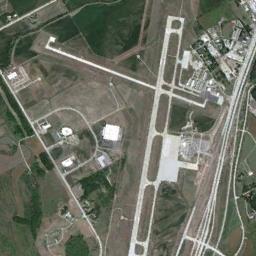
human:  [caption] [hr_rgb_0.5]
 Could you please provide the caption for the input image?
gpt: This airport has only one runway, And its color is grey .

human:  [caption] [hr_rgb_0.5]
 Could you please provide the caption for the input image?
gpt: An airport with some intersecting runways and an open area on the lawn and some buildings beside .

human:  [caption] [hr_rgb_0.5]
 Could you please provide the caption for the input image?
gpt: There is an airport with many runways in the field .

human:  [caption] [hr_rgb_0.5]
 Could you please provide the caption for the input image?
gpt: A complex airport with many runways and buildings built on a huge lawn .

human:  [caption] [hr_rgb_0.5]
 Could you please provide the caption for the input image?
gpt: Two roads intersect at the airport .